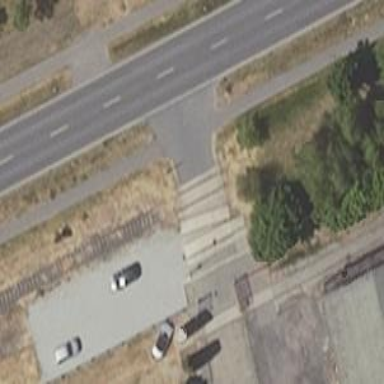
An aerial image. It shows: Abandoned railway yard.